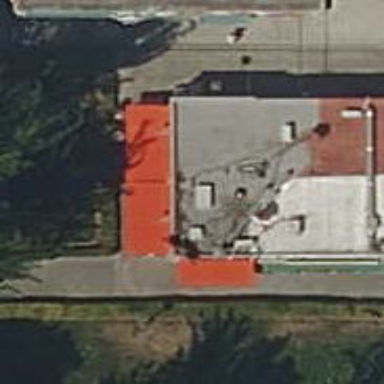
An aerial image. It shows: Cafe.